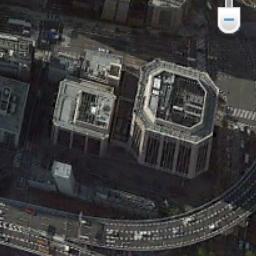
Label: commercial_area